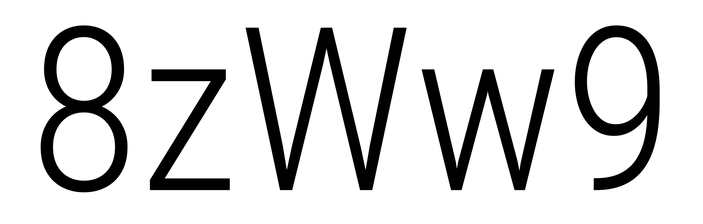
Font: Roboto_Condensed_Light